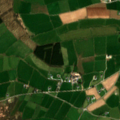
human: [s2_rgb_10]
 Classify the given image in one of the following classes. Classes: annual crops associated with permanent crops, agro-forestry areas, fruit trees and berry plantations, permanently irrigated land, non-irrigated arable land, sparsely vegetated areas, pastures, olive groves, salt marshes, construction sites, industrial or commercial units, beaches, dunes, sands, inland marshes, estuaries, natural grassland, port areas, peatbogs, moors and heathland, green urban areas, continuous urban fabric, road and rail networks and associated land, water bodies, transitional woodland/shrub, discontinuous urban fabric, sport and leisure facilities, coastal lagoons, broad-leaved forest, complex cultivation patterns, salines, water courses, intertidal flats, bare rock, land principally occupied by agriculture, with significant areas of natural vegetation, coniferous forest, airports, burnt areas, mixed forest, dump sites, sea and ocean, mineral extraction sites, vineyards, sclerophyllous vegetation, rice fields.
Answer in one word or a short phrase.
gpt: pastures, coniferous forest